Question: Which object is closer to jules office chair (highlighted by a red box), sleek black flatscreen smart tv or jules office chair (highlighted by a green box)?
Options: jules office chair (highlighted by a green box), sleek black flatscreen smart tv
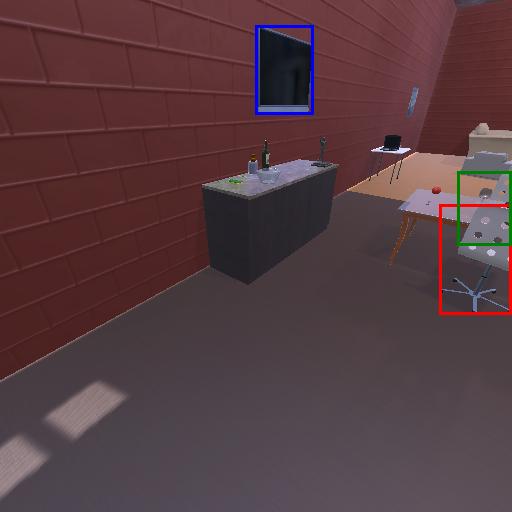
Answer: jules office chair (highlighted by a green box)